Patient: sex M, age 64
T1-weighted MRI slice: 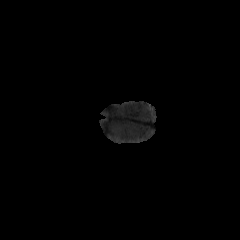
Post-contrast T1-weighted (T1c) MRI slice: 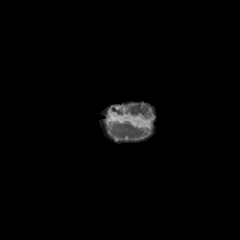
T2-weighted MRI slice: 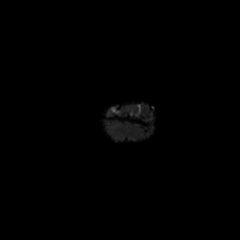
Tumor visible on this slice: no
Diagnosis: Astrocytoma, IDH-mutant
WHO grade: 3